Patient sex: F
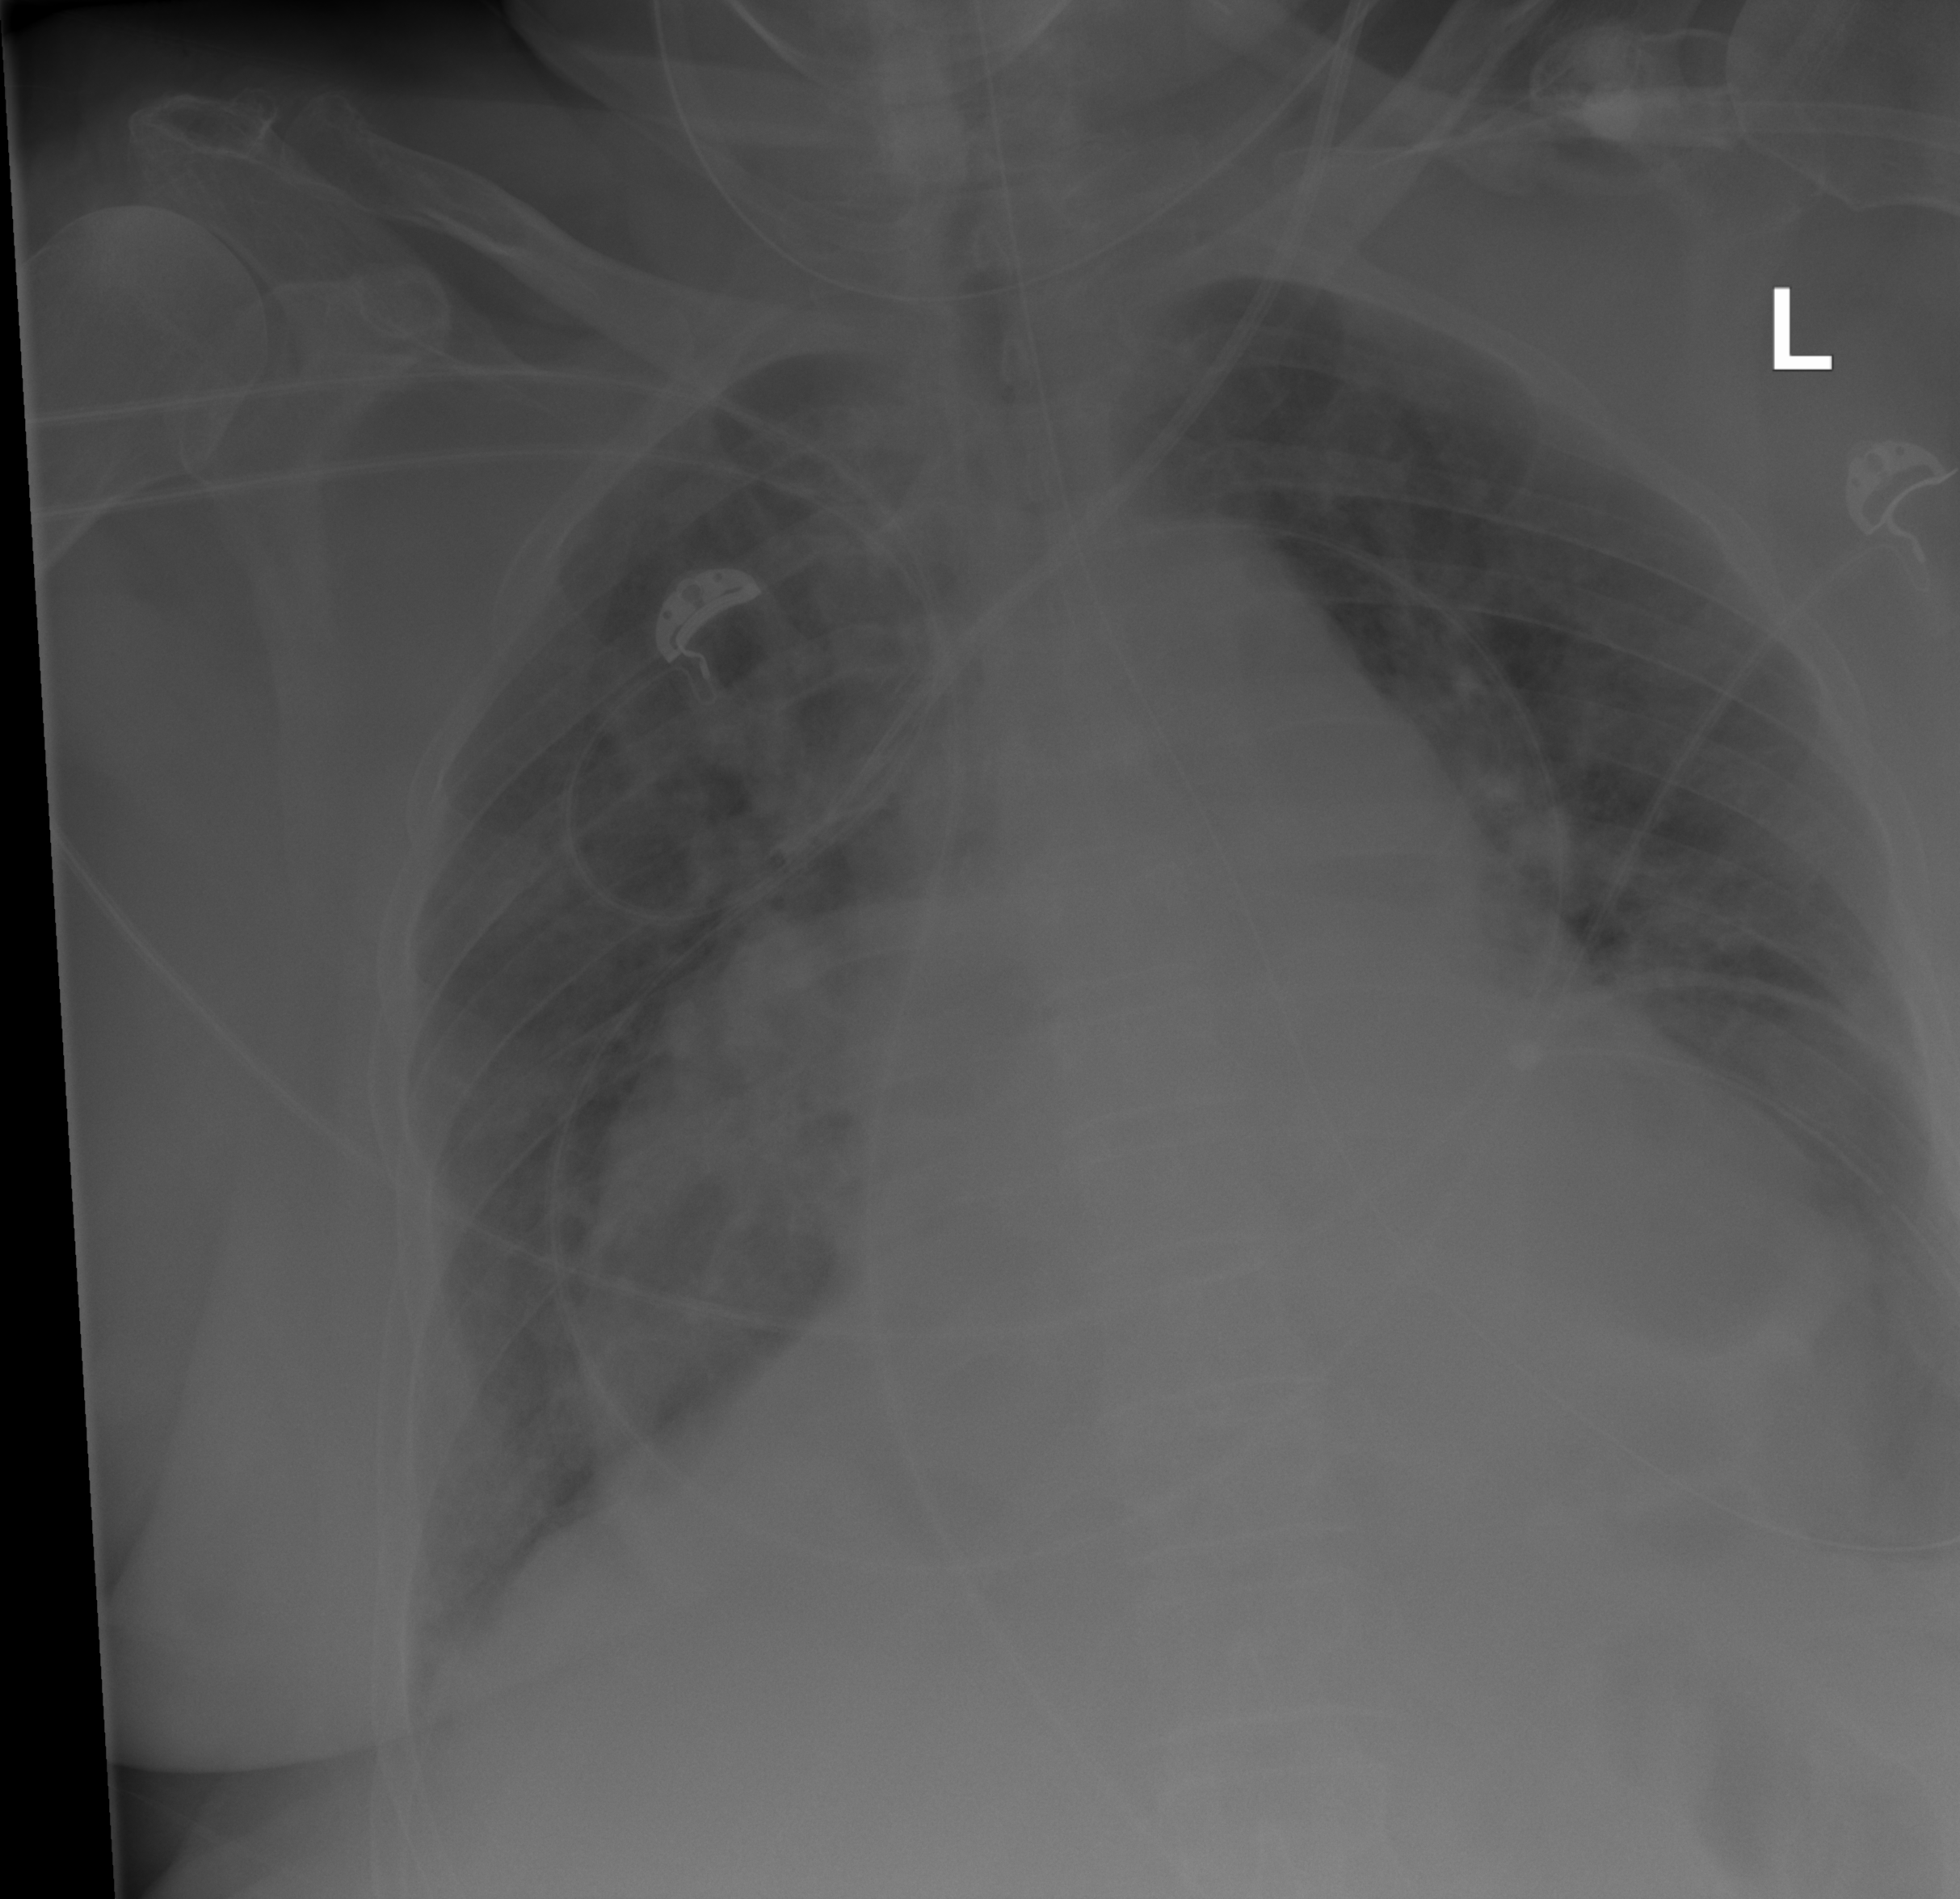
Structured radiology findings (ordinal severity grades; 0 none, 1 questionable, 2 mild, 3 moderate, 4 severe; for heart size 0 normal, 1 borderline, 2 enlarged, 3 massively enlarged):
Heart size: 3
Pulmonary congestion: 2
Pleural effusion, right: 0
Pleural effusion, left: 1
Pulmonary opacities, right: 1
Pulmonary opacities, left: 2
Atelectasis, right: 2
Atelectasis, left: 2